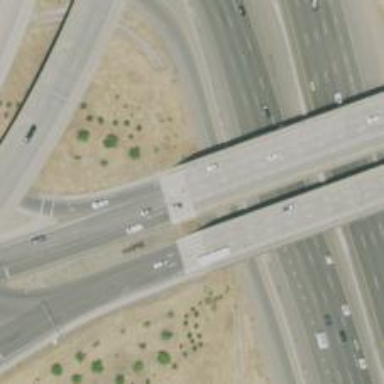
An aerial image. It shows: Motorway junction.